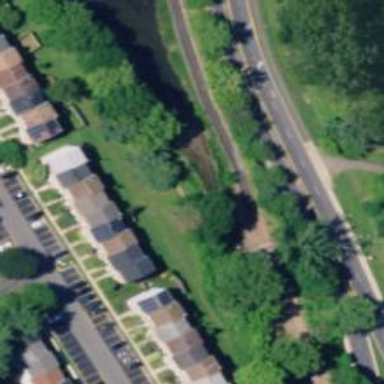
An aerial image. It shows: Footway on bridge.